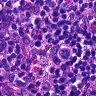
Metastatic tissue present: no